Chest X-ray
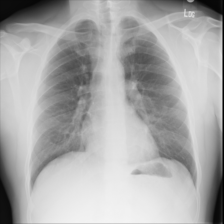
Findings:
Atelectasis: negative
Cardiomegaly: negative
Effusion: negative
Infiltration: negative
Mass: negative
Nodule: negative
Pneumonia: negative
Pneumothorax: negative
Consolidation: negative
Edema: negative
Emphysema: negative
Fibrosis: negative
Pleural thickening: negative
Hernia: negative